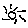
Label: sun